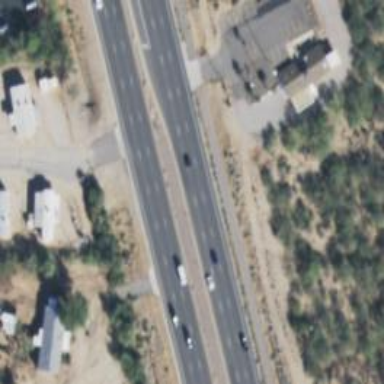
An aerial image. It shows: Trunk highway.